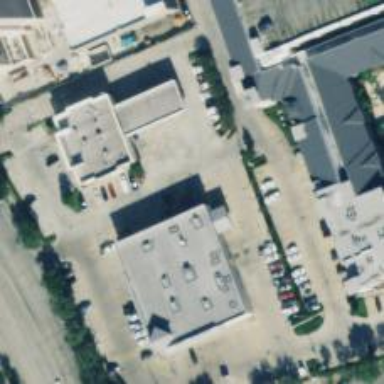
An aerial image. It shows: Building.